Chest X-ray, PA view. Patient: 58 years old, sex M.
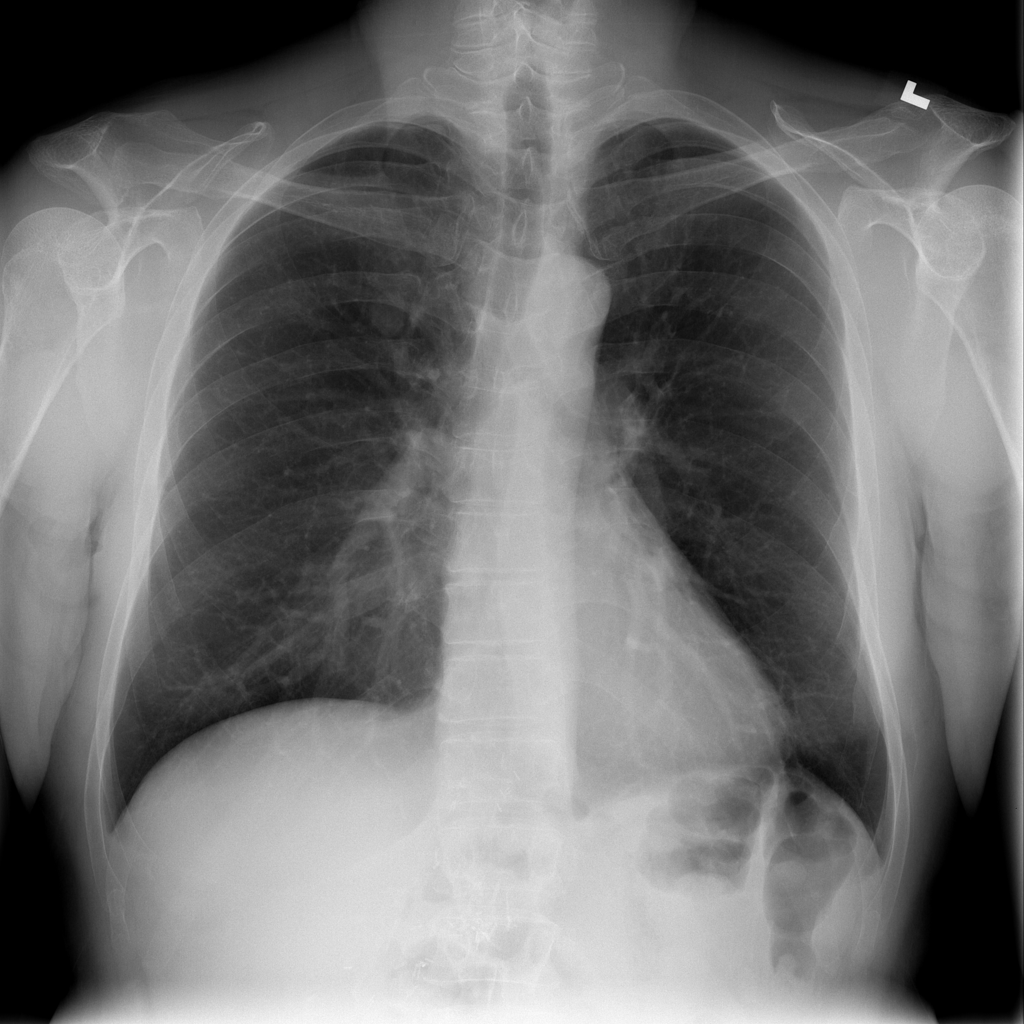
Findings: Infiltration, Nodule